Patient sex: M
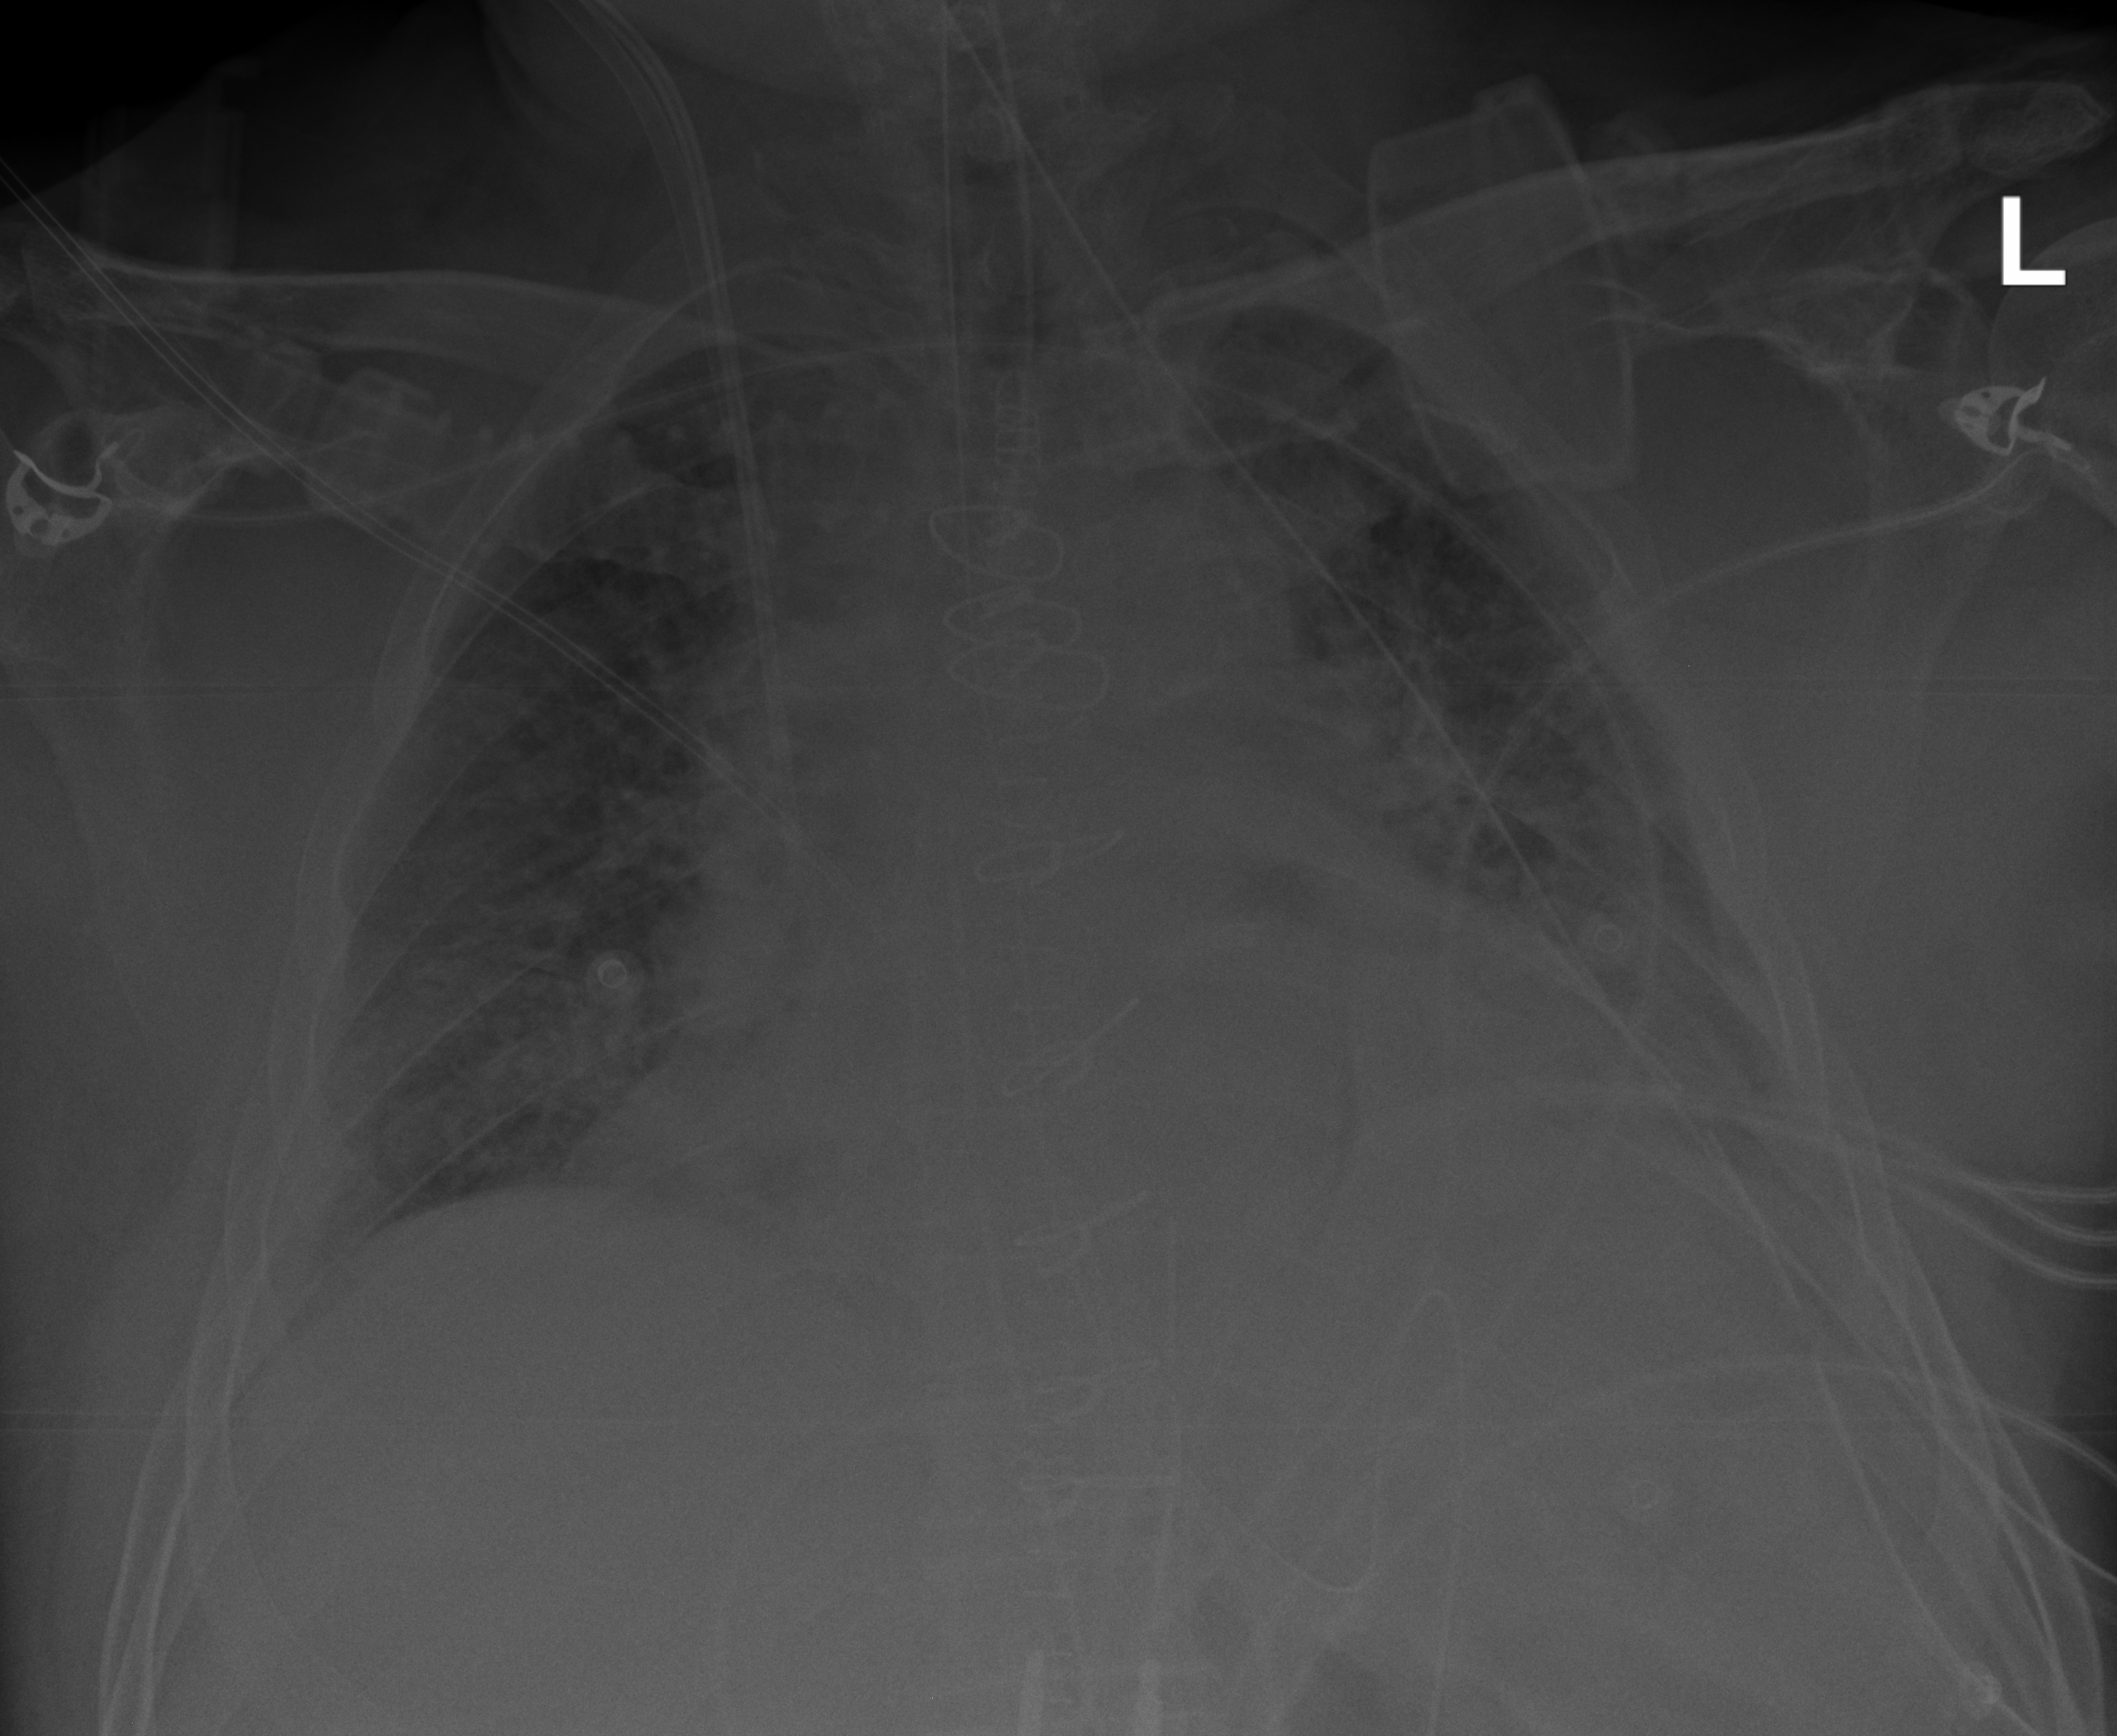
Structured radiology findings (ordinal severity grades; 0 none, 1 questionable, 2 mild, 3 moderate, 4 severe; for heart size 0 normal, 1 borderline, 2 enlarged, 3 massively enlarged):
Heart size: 2
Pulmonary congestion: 2
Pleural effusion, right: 0
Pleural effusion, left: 2
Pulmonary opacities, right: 2
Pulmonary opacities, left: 2
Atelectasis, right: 0
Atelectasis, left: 2